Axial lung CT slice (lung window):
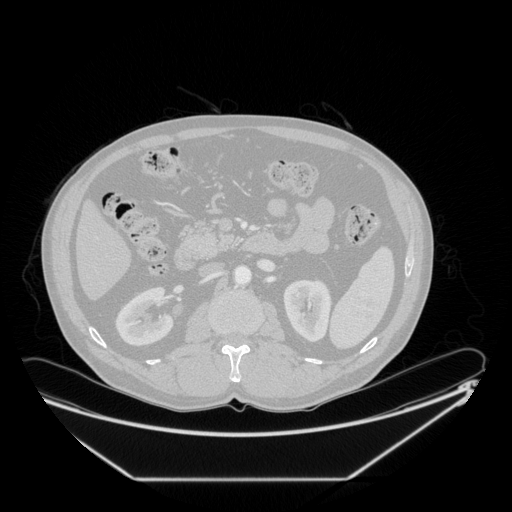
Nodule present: no